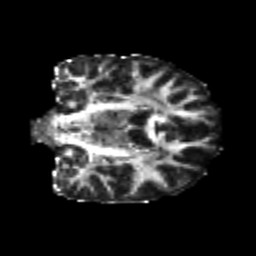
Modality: FA
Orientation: coronal
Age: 22
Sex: male
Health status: healthy
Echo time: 0.074 s